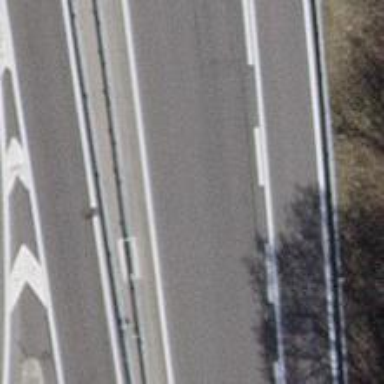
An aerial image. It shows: Secondary motorway with asphalt surface.